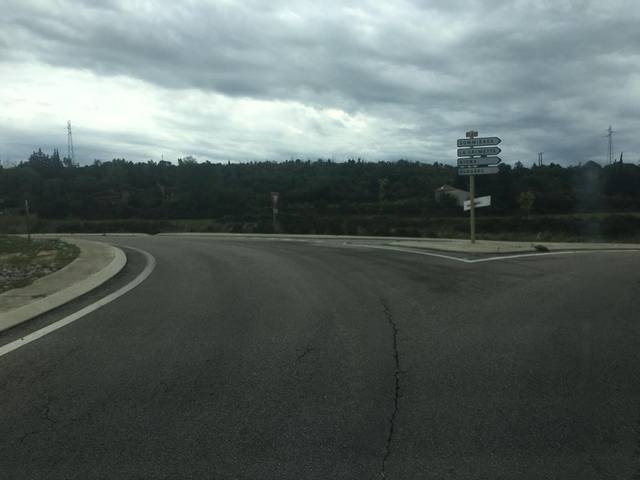
Region: France
Coordinates: 44.004, 4.401